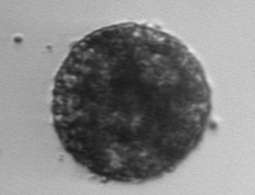
Label: Vicicitus_globosus